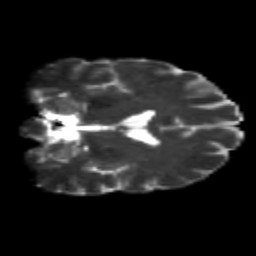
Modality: T2w
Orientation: coronal
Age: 46
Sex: male
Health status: healthy
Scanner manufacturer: siemens
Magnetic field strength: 3 T
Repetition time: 10.8 s
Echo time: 0.082 s